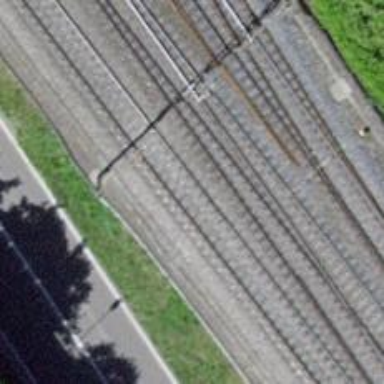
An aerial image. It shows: Single railway track with electrified contact line.